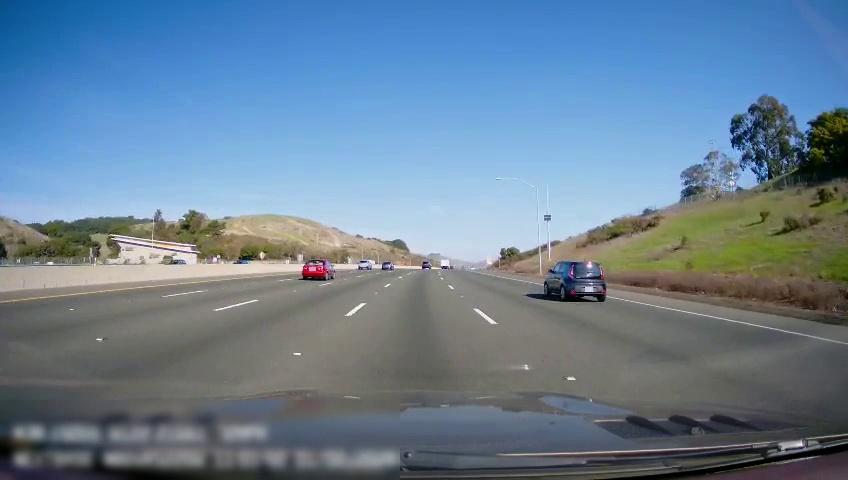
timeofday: Day
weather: Sunny
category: Drivable Space
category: Vehicles | Car
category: Vehicles | Car
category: Vehicles | Car
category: Vehicles | Car
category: Vehicles | Truck
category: Vehicles | SUV
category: Vehicles | Car
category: Vehicles | Car
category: Lanes | Alternate Lane
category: Lanes | Alternate Lane
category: Lanes | Alternate Lane
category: Lanes | Current Lane
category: Lanes | Current Lane
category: Lanes | Alternate Lane